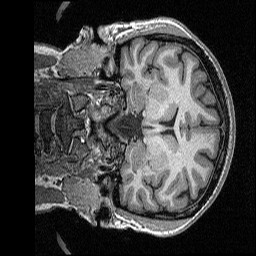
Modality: T1w
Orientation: coronal
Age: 26
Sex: female
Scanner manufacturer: siemens
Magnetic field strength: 3 T
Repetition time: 2.3 s
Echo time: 0.00298 s